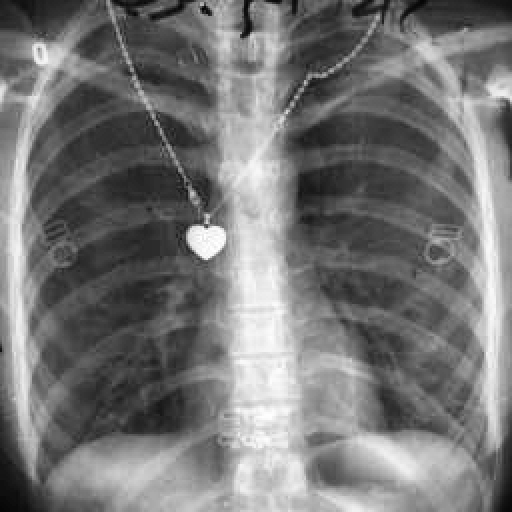
Finding: TUBERCULOSIS